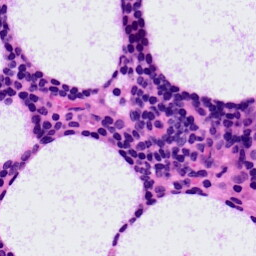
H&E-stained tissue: LymphNode